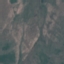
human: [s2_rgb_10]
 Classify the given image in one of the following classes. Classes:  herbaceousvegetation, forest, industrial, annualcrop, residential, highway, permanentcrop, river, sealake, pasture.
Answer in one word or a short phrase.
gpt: HerbaceousVegetation